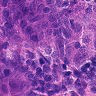
Metastatic tissue present: yes